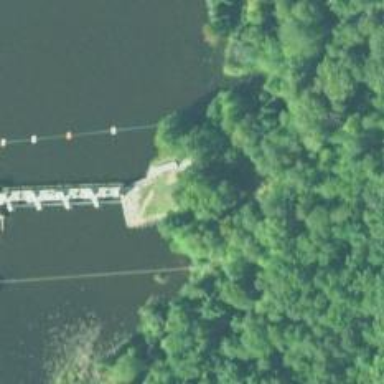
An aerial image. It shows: Dam along waterway.